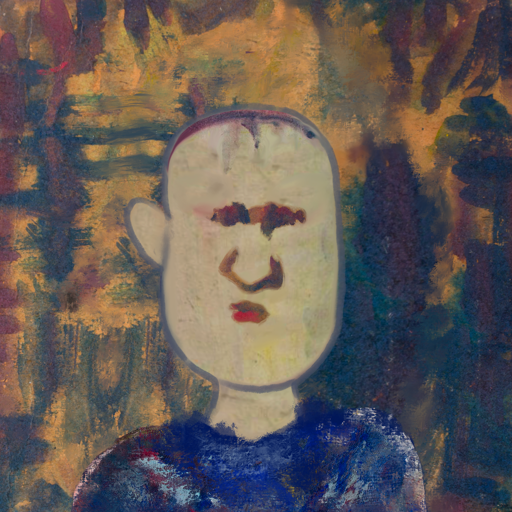
Background: InTheSun, Head And Neck Front: Hill_Girl, Face Front: In_The_Sun, Bust: Irani, Hair Front: Blank, Head Accessory: Blank, Second Necklace: Blank, Necklace: Blank, Baby: Blank